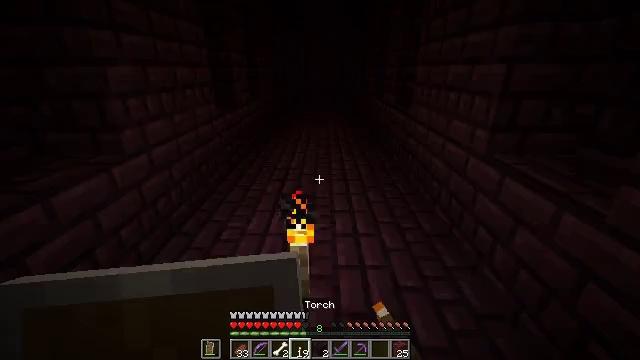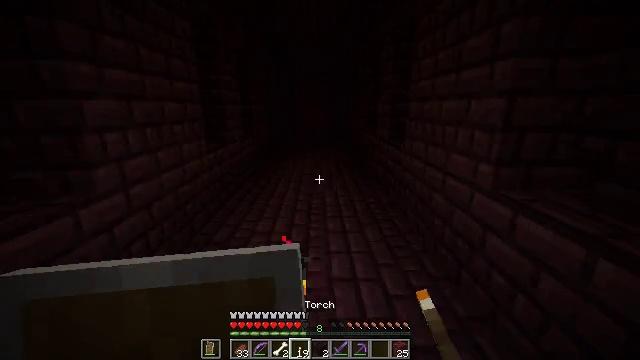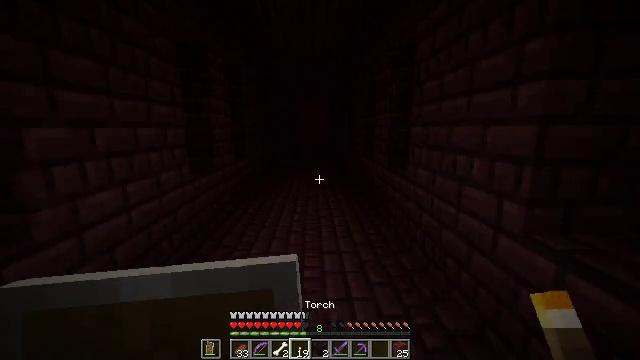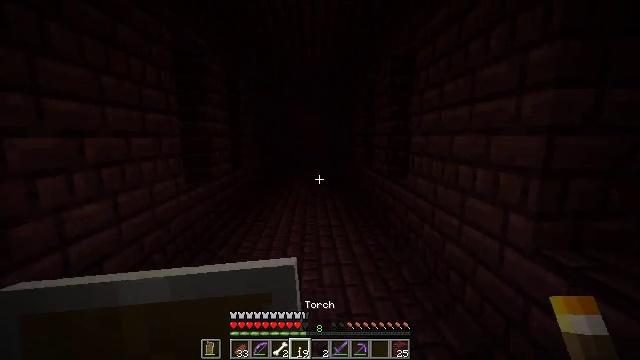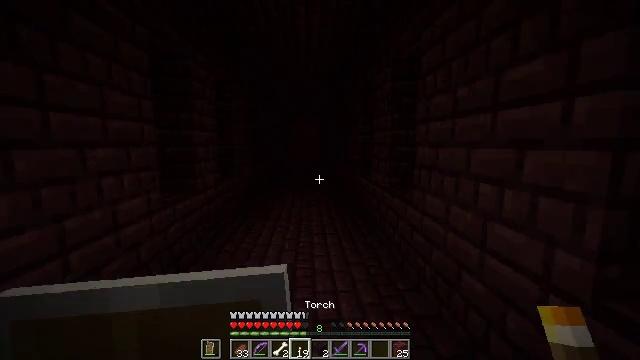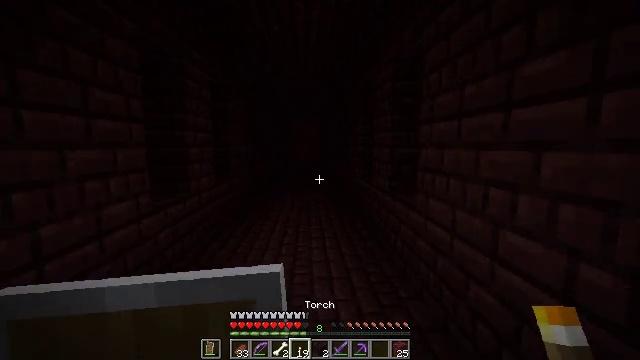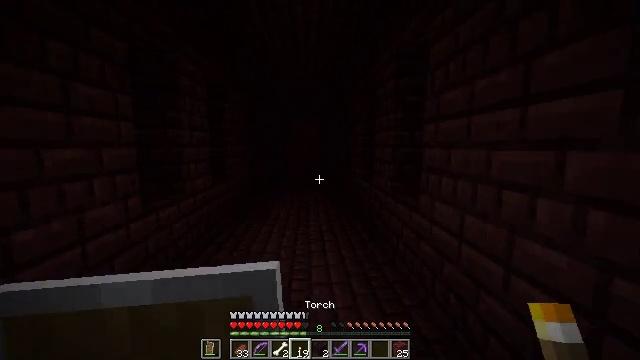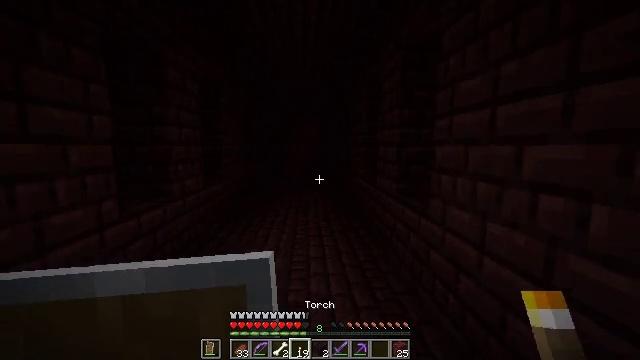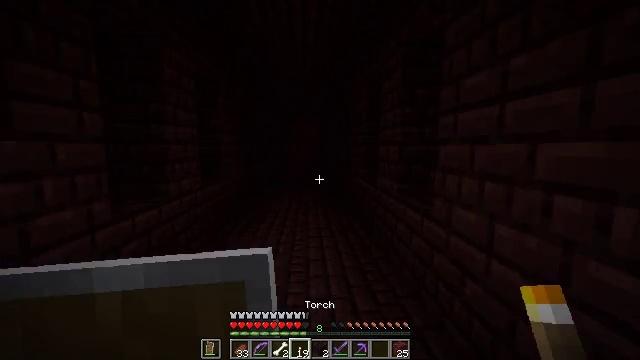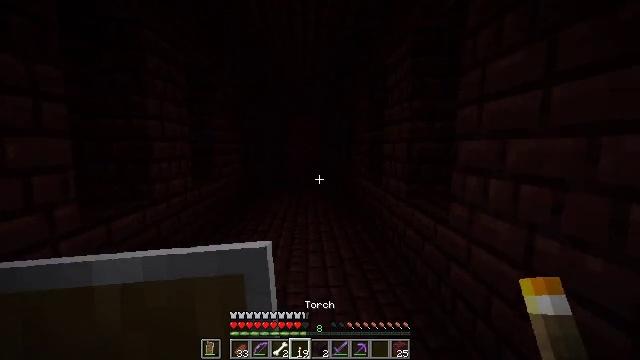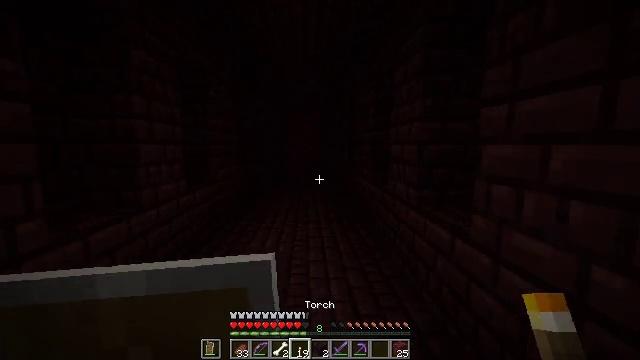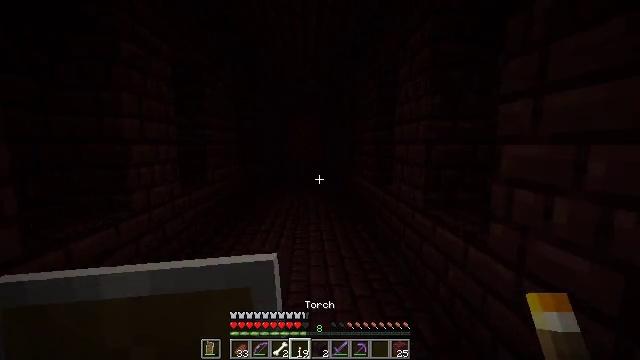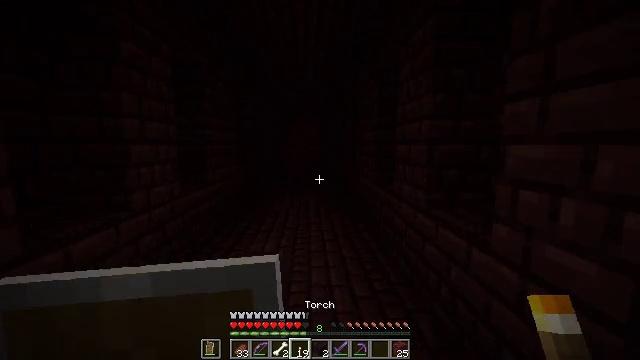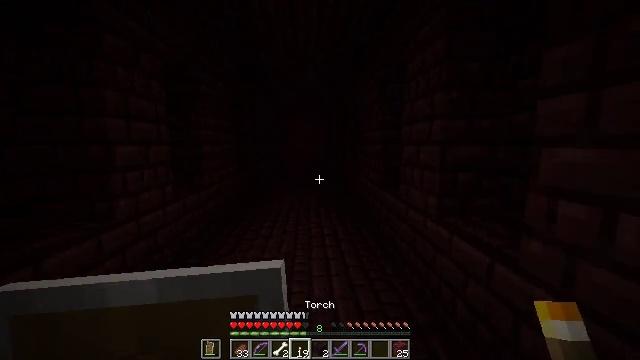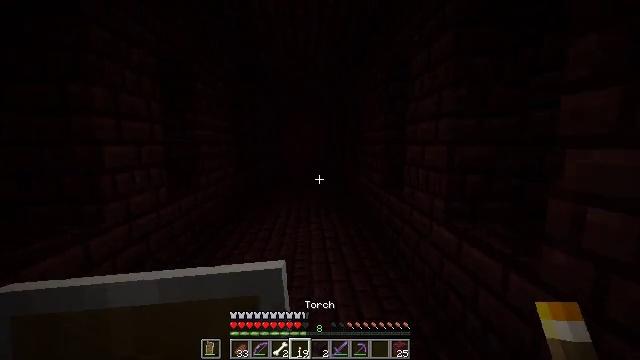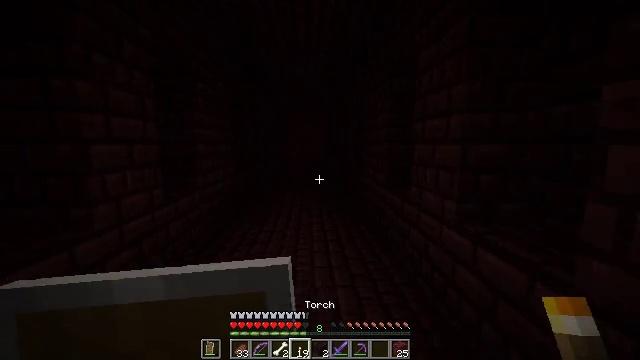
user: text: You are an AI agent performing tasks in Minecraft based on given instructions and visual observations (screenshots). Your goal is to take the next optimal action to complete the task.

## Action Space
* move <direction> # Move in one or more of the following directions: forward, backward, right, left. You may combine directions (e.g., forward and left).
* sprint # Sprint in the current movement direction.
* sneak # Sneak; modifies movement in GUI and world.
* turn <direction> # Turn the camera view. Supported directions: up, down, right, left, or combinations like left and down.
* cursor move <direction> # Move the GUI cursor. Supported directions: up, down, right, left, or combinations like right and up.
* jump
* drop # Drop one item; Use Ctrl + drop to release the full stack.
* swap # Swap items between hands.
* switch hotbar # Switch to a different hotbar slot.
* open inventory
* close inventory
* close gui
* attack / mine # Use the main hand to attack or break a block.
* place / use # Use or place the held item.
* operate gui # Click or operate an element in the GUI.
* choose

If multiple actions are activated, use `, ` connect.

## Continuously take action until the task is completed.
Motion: motion action
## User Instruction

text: Attack the warped wart block to obtain it.
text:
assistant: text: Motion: move forward, turn right and up
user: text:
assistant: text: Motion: move forward, turn right and up
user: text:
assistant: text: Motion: move forward, turn up
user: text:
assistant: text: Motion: move forward, turn up
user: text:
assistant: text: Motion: move forward
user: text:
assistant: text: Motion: move forward
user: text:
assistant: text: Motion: move forward
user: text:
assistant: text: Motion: move forward
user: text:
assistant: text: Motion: move forward
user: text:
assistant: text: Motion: move forward
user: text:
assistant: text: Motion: no_op
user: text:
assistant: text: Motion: move forward
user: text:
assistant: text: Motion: move forward
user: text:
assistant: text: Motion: no_op
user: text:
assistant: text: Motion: move forward
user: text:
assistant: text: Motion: move forward
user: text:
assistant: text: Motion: move forward
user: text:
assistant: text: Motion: move forward
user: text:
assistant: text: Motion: move forward
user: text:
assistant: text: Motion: move forward
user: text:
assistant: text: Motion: move forward
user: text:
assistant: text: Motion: move forward
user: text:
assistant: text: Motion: move forward
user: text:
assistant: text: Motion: move forward
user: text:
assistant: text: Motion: move forward
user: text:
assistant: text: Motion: move forward
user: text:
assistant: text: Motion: move forward
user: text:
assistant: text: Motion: move forward
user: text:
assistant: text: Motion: move forward
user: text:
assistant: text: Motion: move forward